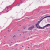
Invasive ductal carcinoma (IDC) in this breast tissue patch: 0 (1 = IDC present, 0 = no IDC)